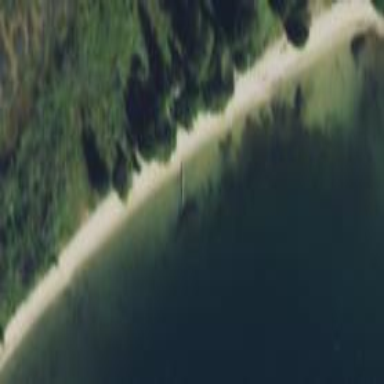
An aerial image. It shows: Beautiful beach with natural surroundings.